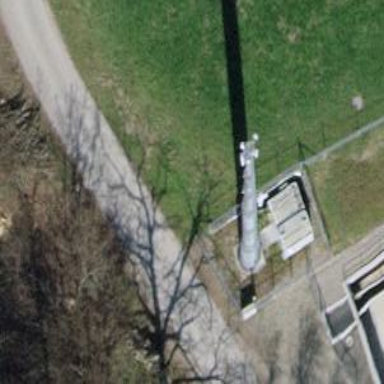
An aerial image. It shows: Communication tower.